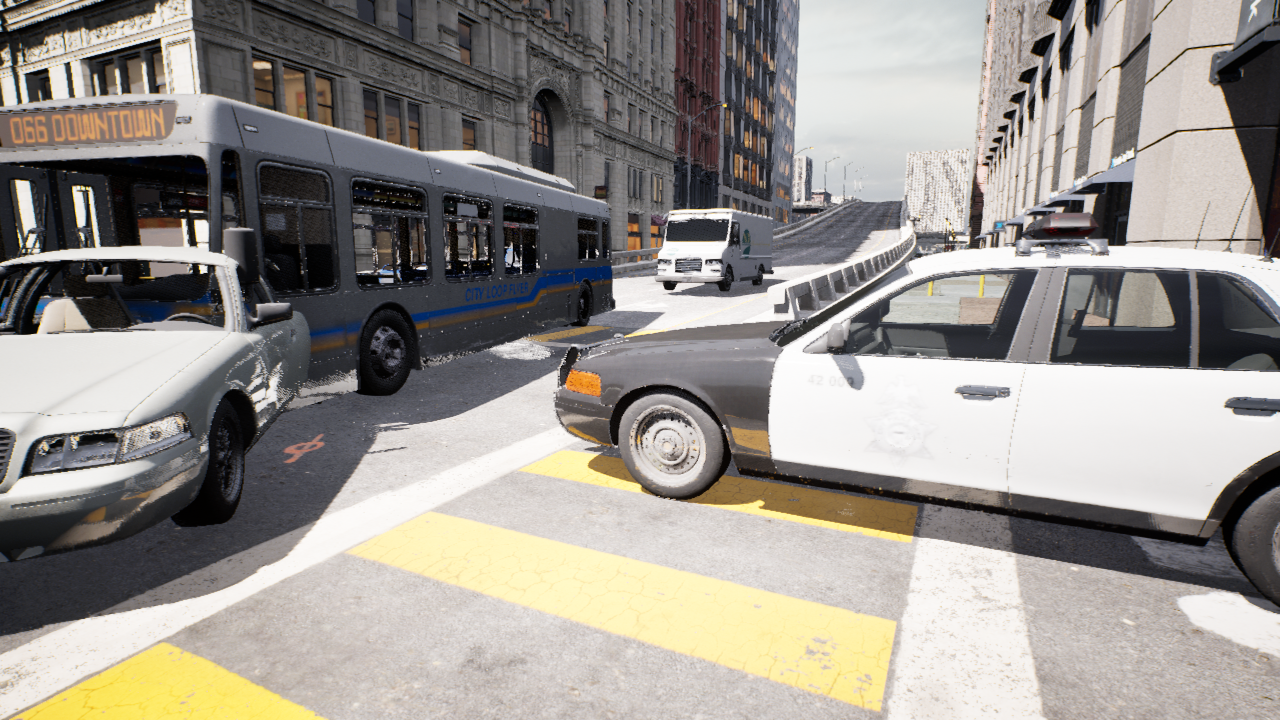
Venue: residential
Lighting: clear day
Vehicle rig: sedan